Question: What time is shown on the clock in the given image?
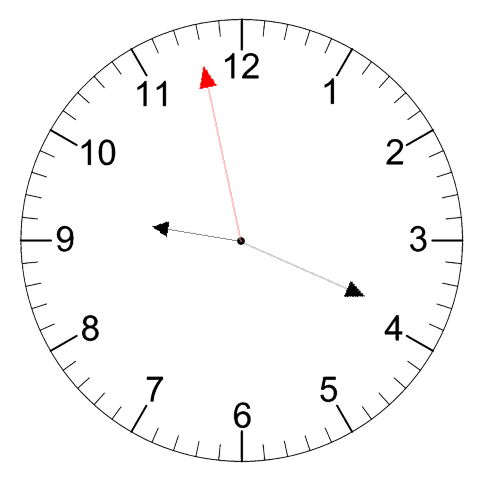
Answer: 09:18:58